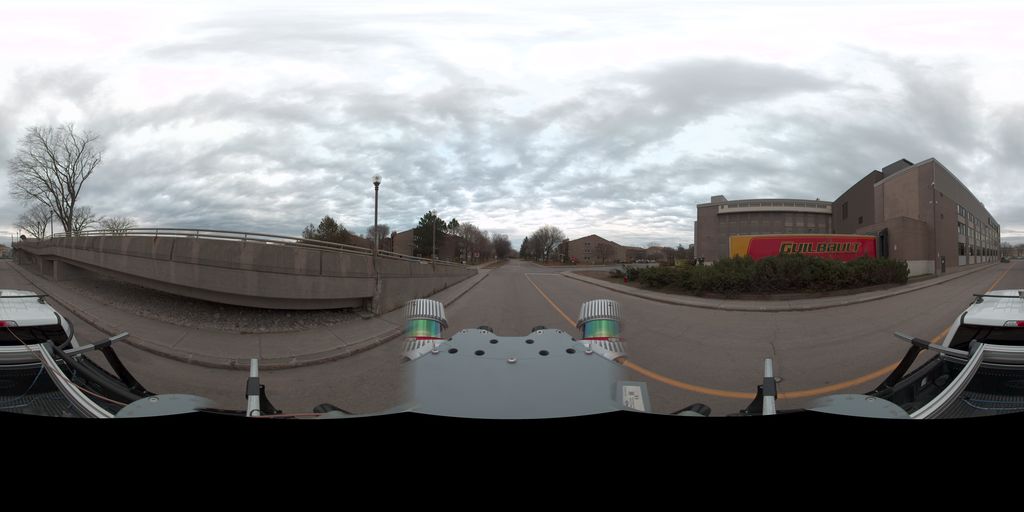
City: quebec_city